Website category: auto
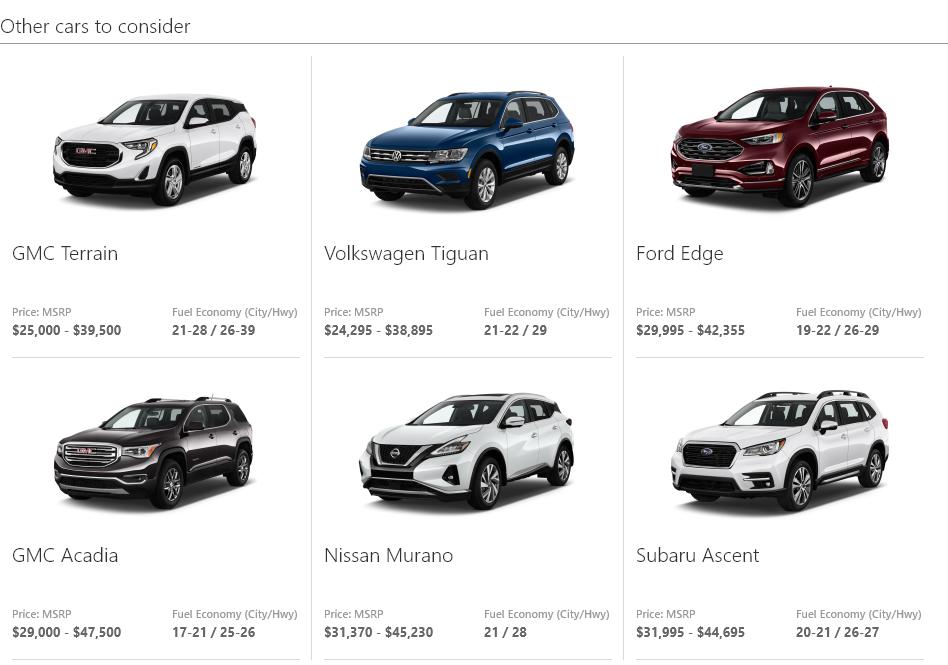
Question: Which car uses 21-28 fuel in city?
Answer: GMC Terrain

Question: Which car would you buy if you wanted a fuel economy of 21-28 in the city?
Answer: GMC Terrain

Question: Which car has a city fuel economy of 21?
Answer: Nissan Murano

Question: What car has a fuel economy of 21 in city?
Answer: Nissan Murano

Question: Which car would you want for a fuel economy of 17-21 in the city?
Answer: GMC Acadia

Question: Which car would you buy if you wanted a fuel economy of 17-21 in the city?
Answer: GMC Acadia

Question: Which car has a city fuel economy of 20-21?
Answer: Subaru Ascent

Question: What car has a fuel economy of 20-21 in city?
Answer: Subaru Ascent

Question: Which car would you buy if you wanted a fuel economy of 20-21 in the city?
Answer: Subaru Ascent

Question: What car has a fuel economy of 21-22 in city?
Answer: Volkswagen Tiguan

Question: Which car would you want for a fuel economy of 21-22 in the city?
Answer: Volkswagen Tiguan

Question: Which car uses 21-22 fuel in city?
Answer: Volkswagen Tiguan

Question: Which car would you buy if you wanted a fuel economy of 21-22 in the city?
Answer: Volkswagen Tiguan

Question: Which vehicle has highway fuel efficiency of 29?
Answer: Volkswagen Tiguan

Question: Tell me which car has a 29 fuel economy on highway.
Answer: Volkswagen Tiguan

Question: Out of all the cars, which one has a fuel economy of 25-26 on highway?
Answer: GMC Acadia

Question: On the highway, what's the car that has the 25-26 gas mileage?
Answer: GMC Acadia

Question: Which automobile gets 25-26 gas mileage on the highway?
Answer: GMC Acadia

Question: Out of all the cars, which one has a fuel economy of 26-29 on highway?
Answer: Ford Edge

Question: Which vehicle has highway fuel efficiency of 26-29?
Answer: Ford Edge

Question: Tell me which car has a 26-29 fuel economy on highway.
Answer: Ford Edge

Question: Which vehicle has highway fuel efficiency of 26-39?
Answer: GMC Terrain

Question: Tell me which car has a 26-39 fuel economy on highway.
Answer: GMC Terrain

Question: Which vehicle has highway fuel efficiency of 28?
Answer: Nissan Murano

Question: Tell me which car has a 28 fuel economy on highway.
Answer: Nissan Murano

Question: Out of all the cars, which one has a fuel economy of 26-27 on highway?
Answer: Subaru Ascent

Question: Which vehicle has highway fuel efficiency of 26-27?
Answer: Subaru Ascent

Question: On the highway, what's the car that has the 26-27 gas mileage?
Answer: Subaru Ascent